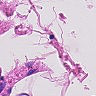
Metastatic tissue present: no